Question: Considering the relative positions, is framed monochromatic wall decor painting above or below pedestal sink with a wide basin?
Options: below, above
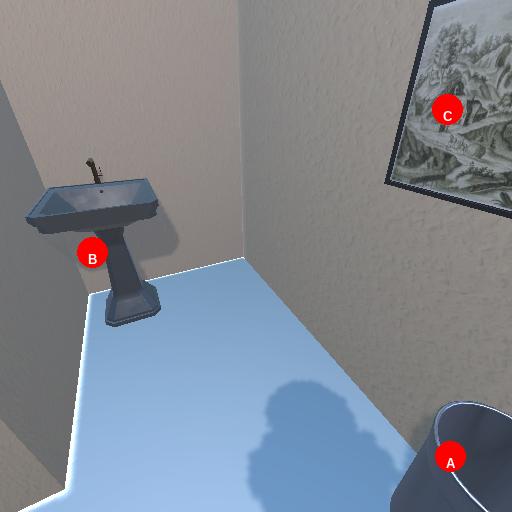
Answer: below